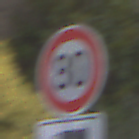
Verkehrszeichen: Geschwindigkeit80
Zusatzzeichen unten: MehrspurigeFahrzeuge2
Umgebung: Outdoor, Urban
Tageszeit: MorningAfternoon
Wetter: Overcast
Licht: Natural
Jahreszeit: NotSpecified
Kontrast: LowContrast